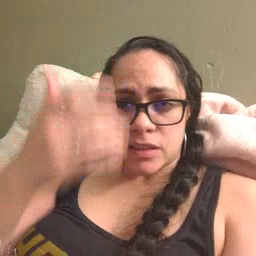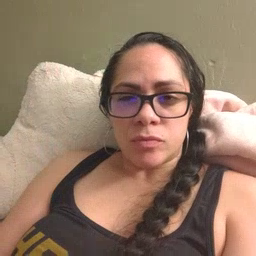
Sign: sick